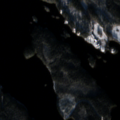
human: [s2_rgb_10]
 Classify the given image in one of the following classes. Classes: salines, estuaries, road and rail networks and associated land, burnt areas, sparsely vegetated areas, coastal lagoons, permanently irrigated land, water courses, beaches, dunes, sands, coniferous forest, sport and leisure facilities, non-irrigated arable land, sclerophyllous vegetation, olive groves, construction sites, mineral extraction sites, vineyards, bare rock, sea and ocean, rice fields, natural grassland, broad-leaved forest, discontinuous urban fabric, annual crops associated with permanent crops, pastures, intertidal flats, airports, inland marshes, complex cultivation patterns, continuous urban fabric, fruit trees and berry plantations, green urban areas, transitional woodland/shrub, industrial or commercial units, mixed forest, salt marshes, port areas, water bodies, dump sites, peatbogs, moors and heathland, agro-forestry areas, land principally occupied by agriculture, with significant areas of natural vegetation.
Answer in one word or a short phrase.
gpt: coniferous forest, mixed forest, water bodies